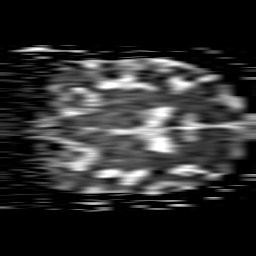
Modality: ADC
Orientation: coronal
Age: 82
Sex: female
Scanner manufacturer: philips
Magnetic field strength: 1.5 T
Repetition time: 2.975 s
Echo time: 0.09411 s